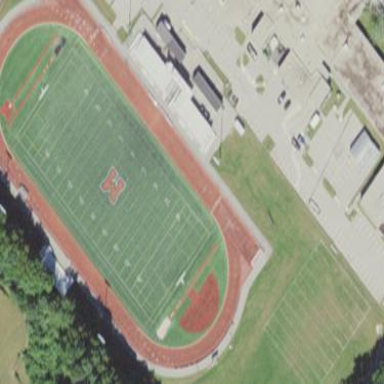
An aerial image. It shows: Pitch for American football with artificial turf surface.